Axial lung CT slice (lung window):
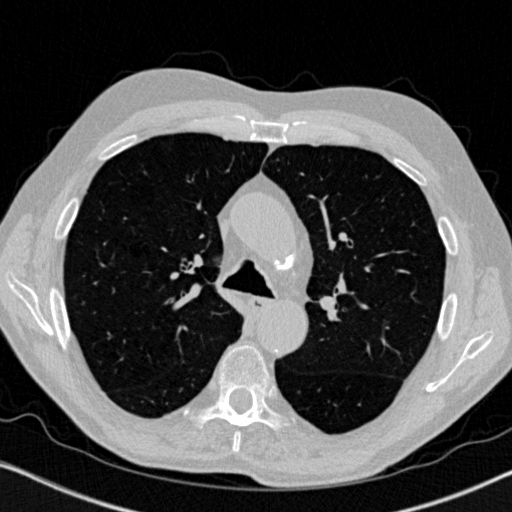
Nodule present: no